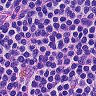
Metastatic tissue present: no